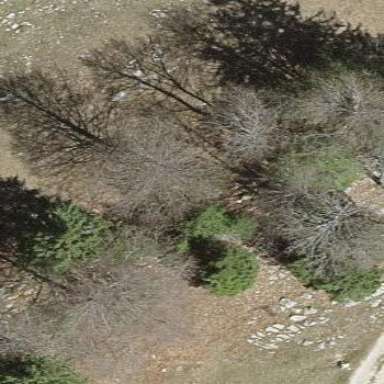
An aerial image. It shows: Forest area.